Field crop: maize
Growth stage: 1
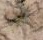
Species: salsola